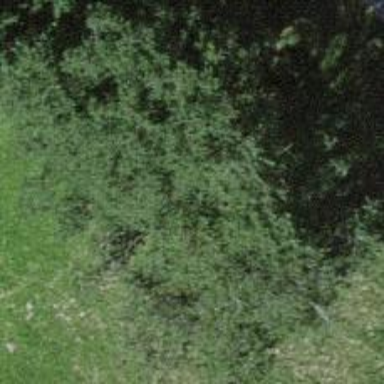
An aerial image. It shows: Single tag "natural: tree."